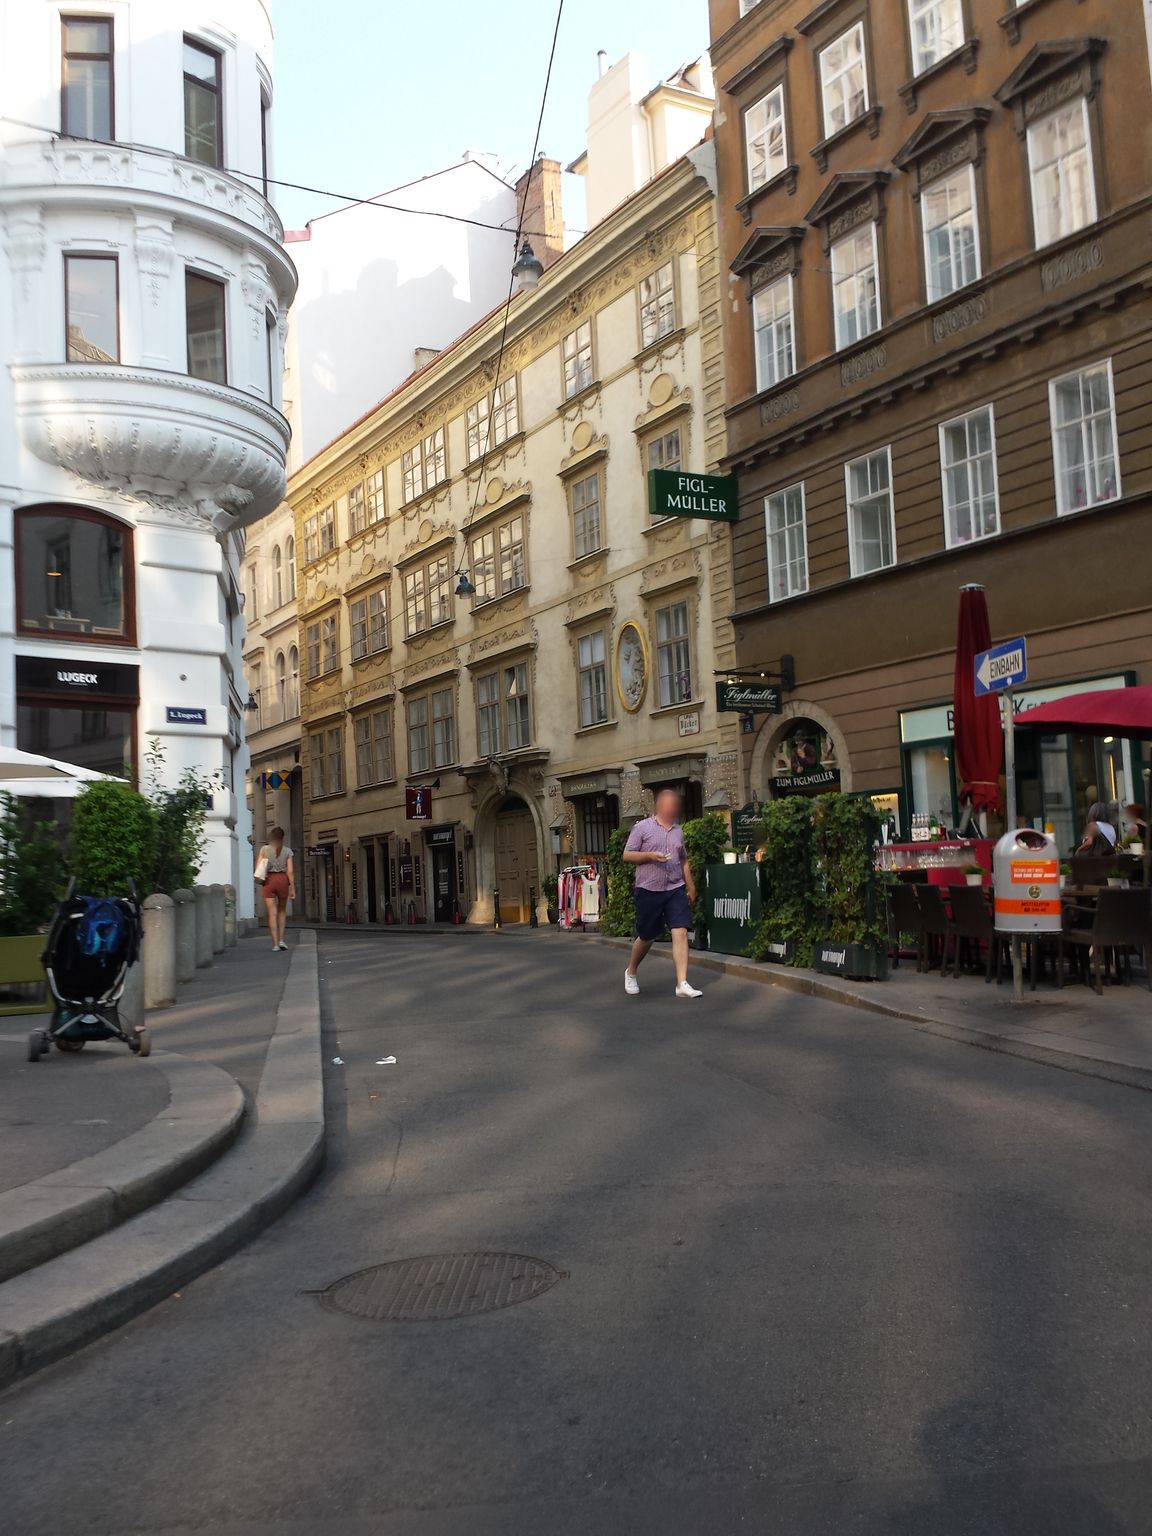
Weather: clear
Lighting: day
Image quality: good
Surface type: walking surface
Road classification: cycleway, living_street
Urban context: urban centre
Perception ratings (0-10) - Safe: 7.06, Lively: 8.82, Beautiful: 3.93, Boring: 1.35, Depressing: 4.54, Wealthy: 8.61